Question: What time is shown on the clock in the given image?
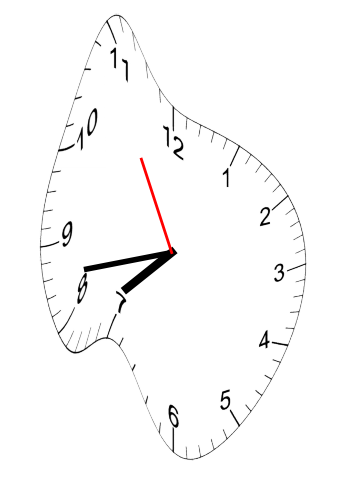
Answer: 07:42:55